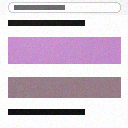
Screen state: on